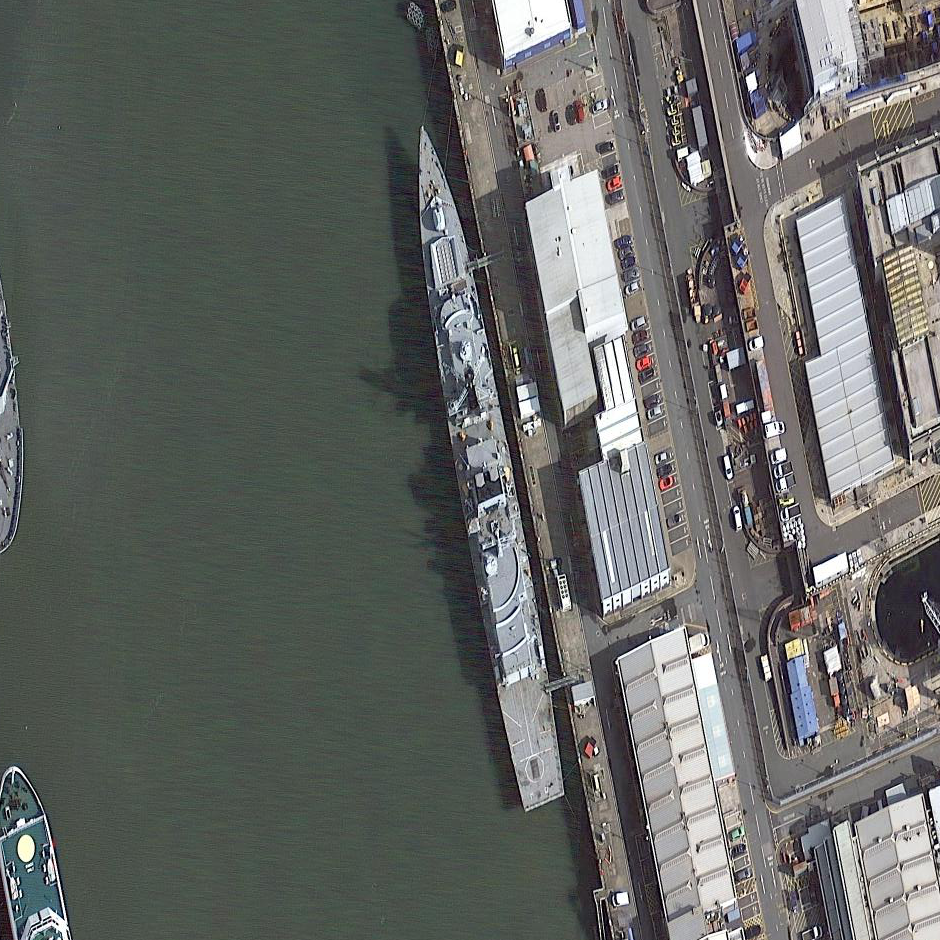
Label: Type_45_destroyer